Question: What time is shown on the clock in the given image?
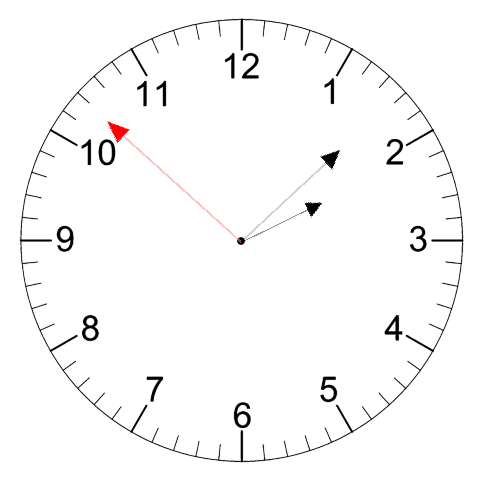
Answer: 02:07:52